Question: I'm styling a form, using an input where type=image. It renders fine in FF, but not in IE (pic below), where it adds a bevelled border. It's also showing the little icon thing over my image, although I'm guessing that's because it's a form element with no action associated, perhaps? -

styling for the input is as follows, all pretty simple:
'''
input.search-button {
display:block;
float:left;
width:25px;
height:25px;
background:url(images/search.png) no-repeat;
}
'''
I've tried adding border:0, no joy. Any ideas as to how to best tidy up the presentation?
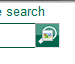
Answer: For the border, try setting 'border:none;'. For the input, I would double-check your path. It looks like you are trying to use a background image INSTEAD of an actual image in the src attribute.
Also, try leading your image paths with a forward slash (/) which will take you all of the way to the root, and then drill down from there.
Hope this helps!
Matt